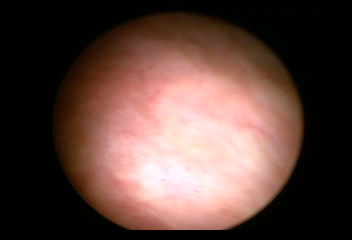
Modality: WLC
Class: Normal mucosa
Bladder cancer association: No